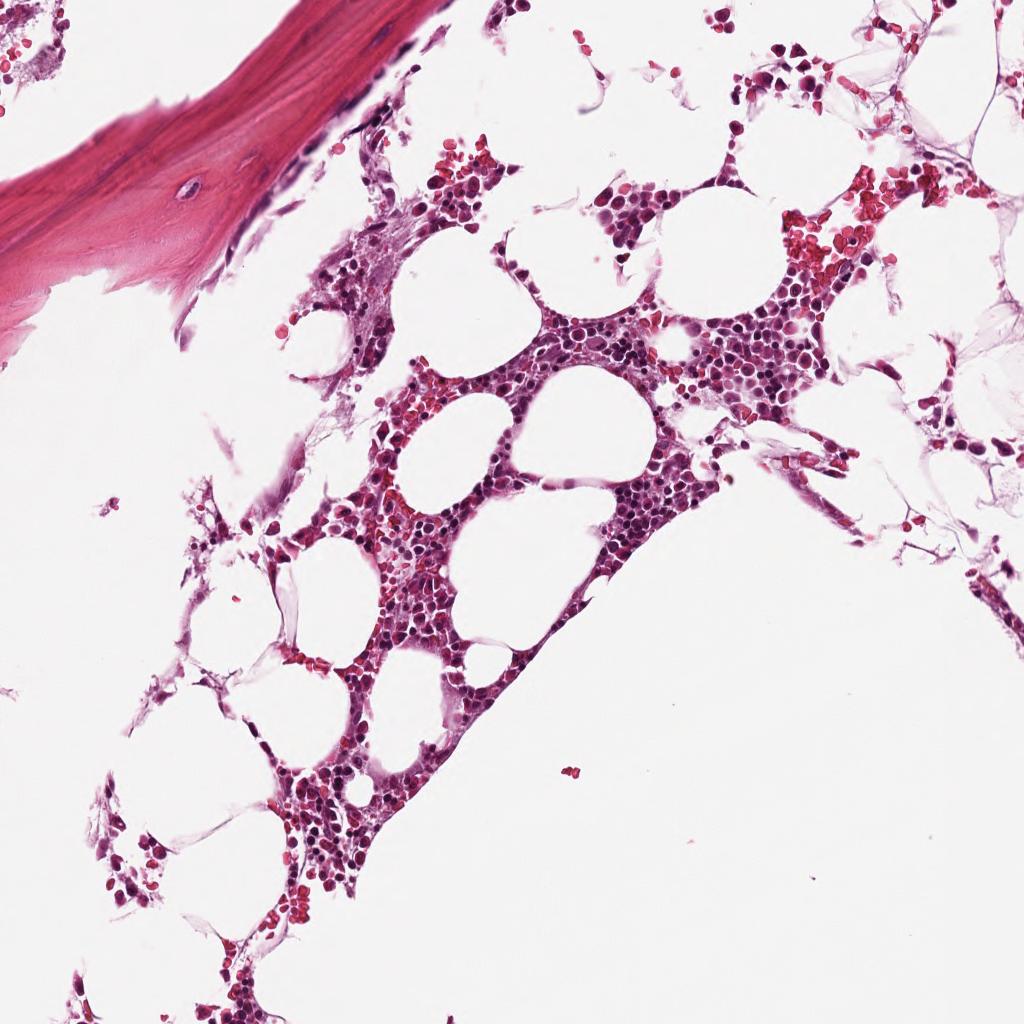
Label: Non-Tumor